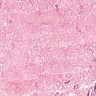
Metastatic tissue present: no